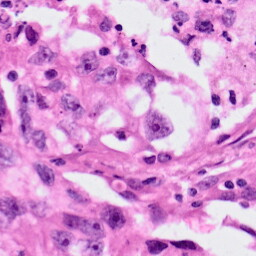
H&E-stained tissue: Lung